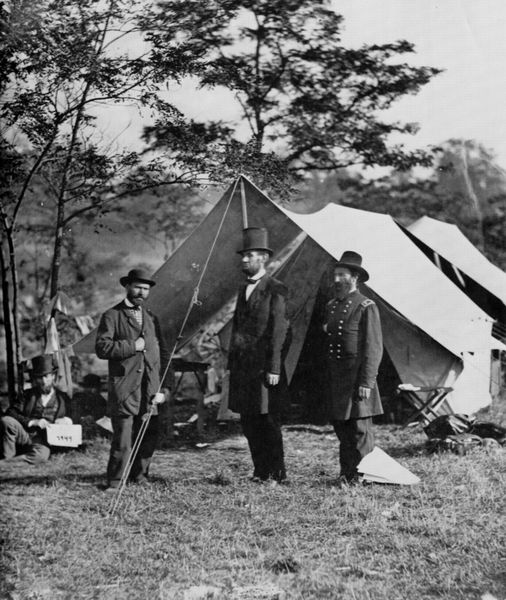
Titel: Lincoln bei Sharpsburg
Künstler: Mathew B. Brady
Schlagwörter: baum, blätter, gruppe, himmel, laub, mann, schatten, weiß, bäume, landschaft, sitzen, äste, grau, hut, hüte, licht, männer, schwarz, stuhl, tisch, dach, gras, rasen, wiese, herren, zylinder, anzug, anzüge, bart, hose, falten, kragen, stehen, portrait, porträt, feld, halme, natur, stamm, zweige, rauch, sonne, boden, mantel, pose, schnur, drei, wald, papier, leine, linien, rast, hocker, klappstuhl, knöpfe, foto, fotografie, photographie, melone, vier, hintegrund, seil, schwarzweiss, militär, uniform, soldat, mäntel, epauletten, bier, kiste, posieren, photo, usa, reisende, aufnahme, zelt, zelte, lager, kimmel, gruppenfoto, bürgerkrieg, feldlager, camp, zelten, lincoln, sezessionskrieg, 1900, union, 1865, amerikanischer bürgerkrieg, adjudant, wiese#, schiß, shernmann, shermann